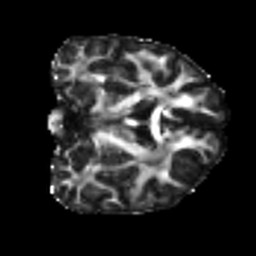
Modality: FA
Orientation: coronal
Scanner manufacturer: siemens
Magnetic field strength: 3 T
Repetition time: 4 s
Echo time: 0.0594 s